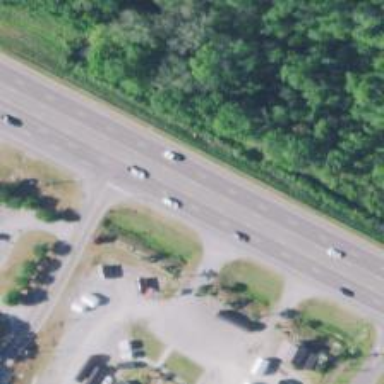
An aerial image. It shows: Trunk highway.